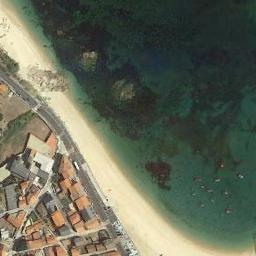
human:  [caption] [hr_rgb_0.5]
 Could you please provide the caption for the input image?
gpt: Rows of buildings are on the beach, And the color of the sea is dark green .

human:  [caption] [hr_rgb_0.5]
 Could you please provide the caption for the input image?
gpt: There are mixed green and blue waters on the beach, And there are many buildings on the beach .

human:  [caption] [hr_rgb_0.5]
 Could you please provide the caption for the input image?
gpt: The beach with white sand, And some houses arranged neatly are on the beach and the beach has some submerged rocks .

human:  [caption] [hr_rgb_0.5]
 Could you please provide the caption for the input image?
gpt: There is a large green field beside the beach .

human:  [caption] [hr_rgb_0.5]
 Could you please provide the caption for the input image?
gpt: Many buildings of different shapes are beside the beach .